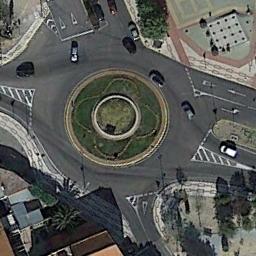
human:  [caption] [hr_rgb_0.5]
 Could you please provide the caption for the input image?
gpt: The roundabout is on the grass next to trees and buildings .

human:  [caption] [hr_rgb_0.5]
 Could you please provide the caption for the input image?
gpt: The roundabout connects some roads and some cars are driving on the roundabout .

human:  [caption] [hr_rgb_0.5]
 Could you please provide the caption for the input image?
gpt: Several buildings are next to the roundabout .

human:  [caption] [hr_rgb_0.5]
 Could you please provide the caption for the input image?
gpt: There are several moving vehicles on the road at the roundabout, There are several buildings and some trees and some lawns around the roundabout .

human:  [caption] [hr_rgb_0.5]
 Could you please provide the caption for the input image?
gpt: There are some buildings near the roundabout .